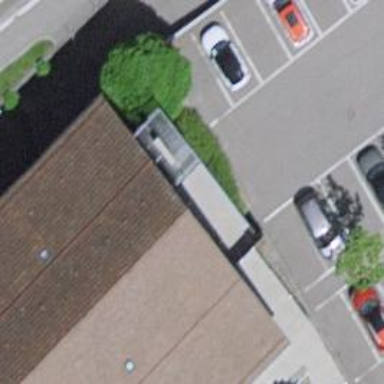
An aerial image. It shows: Parking aisle designated as service road.